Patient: sex M, age 66
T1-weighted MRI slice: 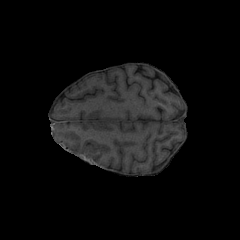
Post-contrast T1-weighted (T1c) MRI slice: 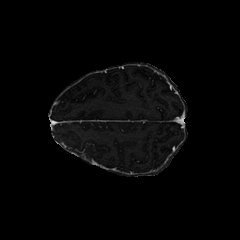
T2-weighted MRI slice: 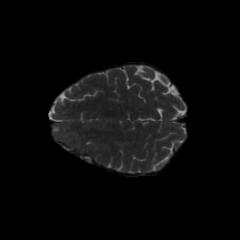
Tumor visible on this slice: yes
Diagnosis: Glioblastoma, IDH-wildtype
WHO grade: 4